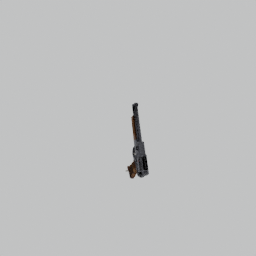
Label: tools